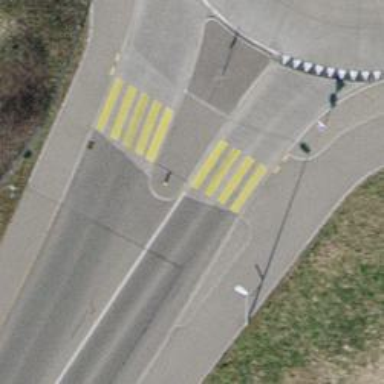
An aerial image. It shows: Tertiary road with asphalt surface. There is separate cycleway alongside the road.